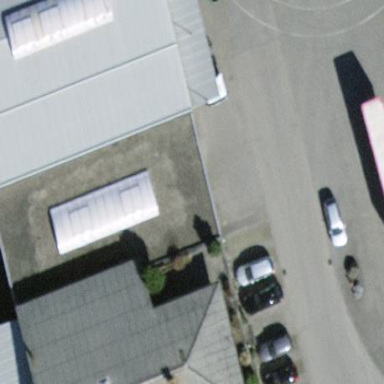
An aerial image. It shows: Industrial building.